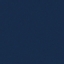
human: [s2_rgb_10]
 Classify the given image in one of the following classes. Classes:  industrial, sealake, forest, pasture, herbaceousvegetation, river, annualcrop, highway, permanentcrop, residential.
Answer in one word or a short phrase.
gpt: SeaLake